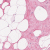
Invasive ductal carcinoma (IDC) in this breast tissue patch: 0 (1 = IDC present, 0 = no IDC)